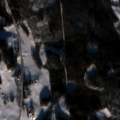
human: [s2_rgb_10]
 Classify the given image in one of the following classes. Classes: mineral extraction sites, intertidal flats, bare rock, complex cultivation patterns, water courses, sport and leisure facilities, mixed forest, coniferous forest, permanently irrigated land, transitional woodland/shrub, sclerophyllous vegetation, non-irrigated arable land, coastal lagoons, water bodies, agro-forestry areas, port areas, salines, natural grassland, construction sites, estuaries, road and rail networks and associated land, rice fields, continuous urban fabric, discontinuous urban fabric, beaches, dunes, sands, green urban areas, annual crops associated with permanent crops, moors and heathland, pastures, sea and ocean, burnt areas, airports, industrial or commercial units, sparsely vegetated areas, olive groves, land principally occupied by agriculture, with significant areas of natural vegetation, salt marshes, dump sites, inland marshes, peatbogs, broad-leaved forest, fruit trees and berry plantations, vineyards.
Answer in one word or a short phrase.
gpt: non-irrigated arable land, land principally occupied by agriculture, with significant areas of natural vegetation, coniferous forest, mixed forest, transitional woodland/shrub